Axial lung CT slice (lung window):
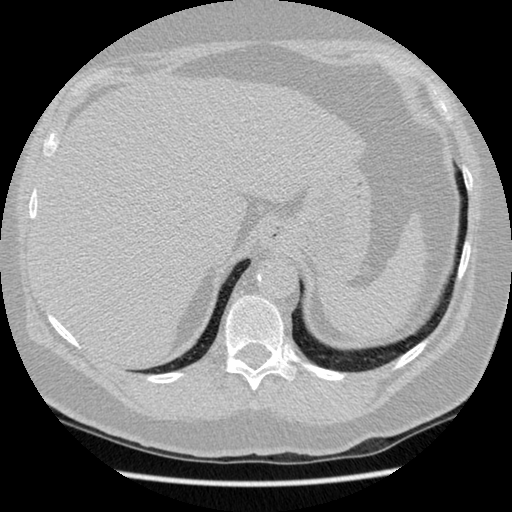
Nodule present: no